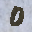
Label: 0